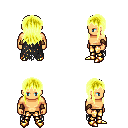
a pixel art fantasy rpg character, male body template, human, tanned skin, black tattered cape, gold greaves, gold unkempt hairstyle, cloth bracers, gold boots, four views (front, back, left, right), 2x2 character sprite sheet, small pixel art, hard edges, no anti-aliasing